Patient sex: F
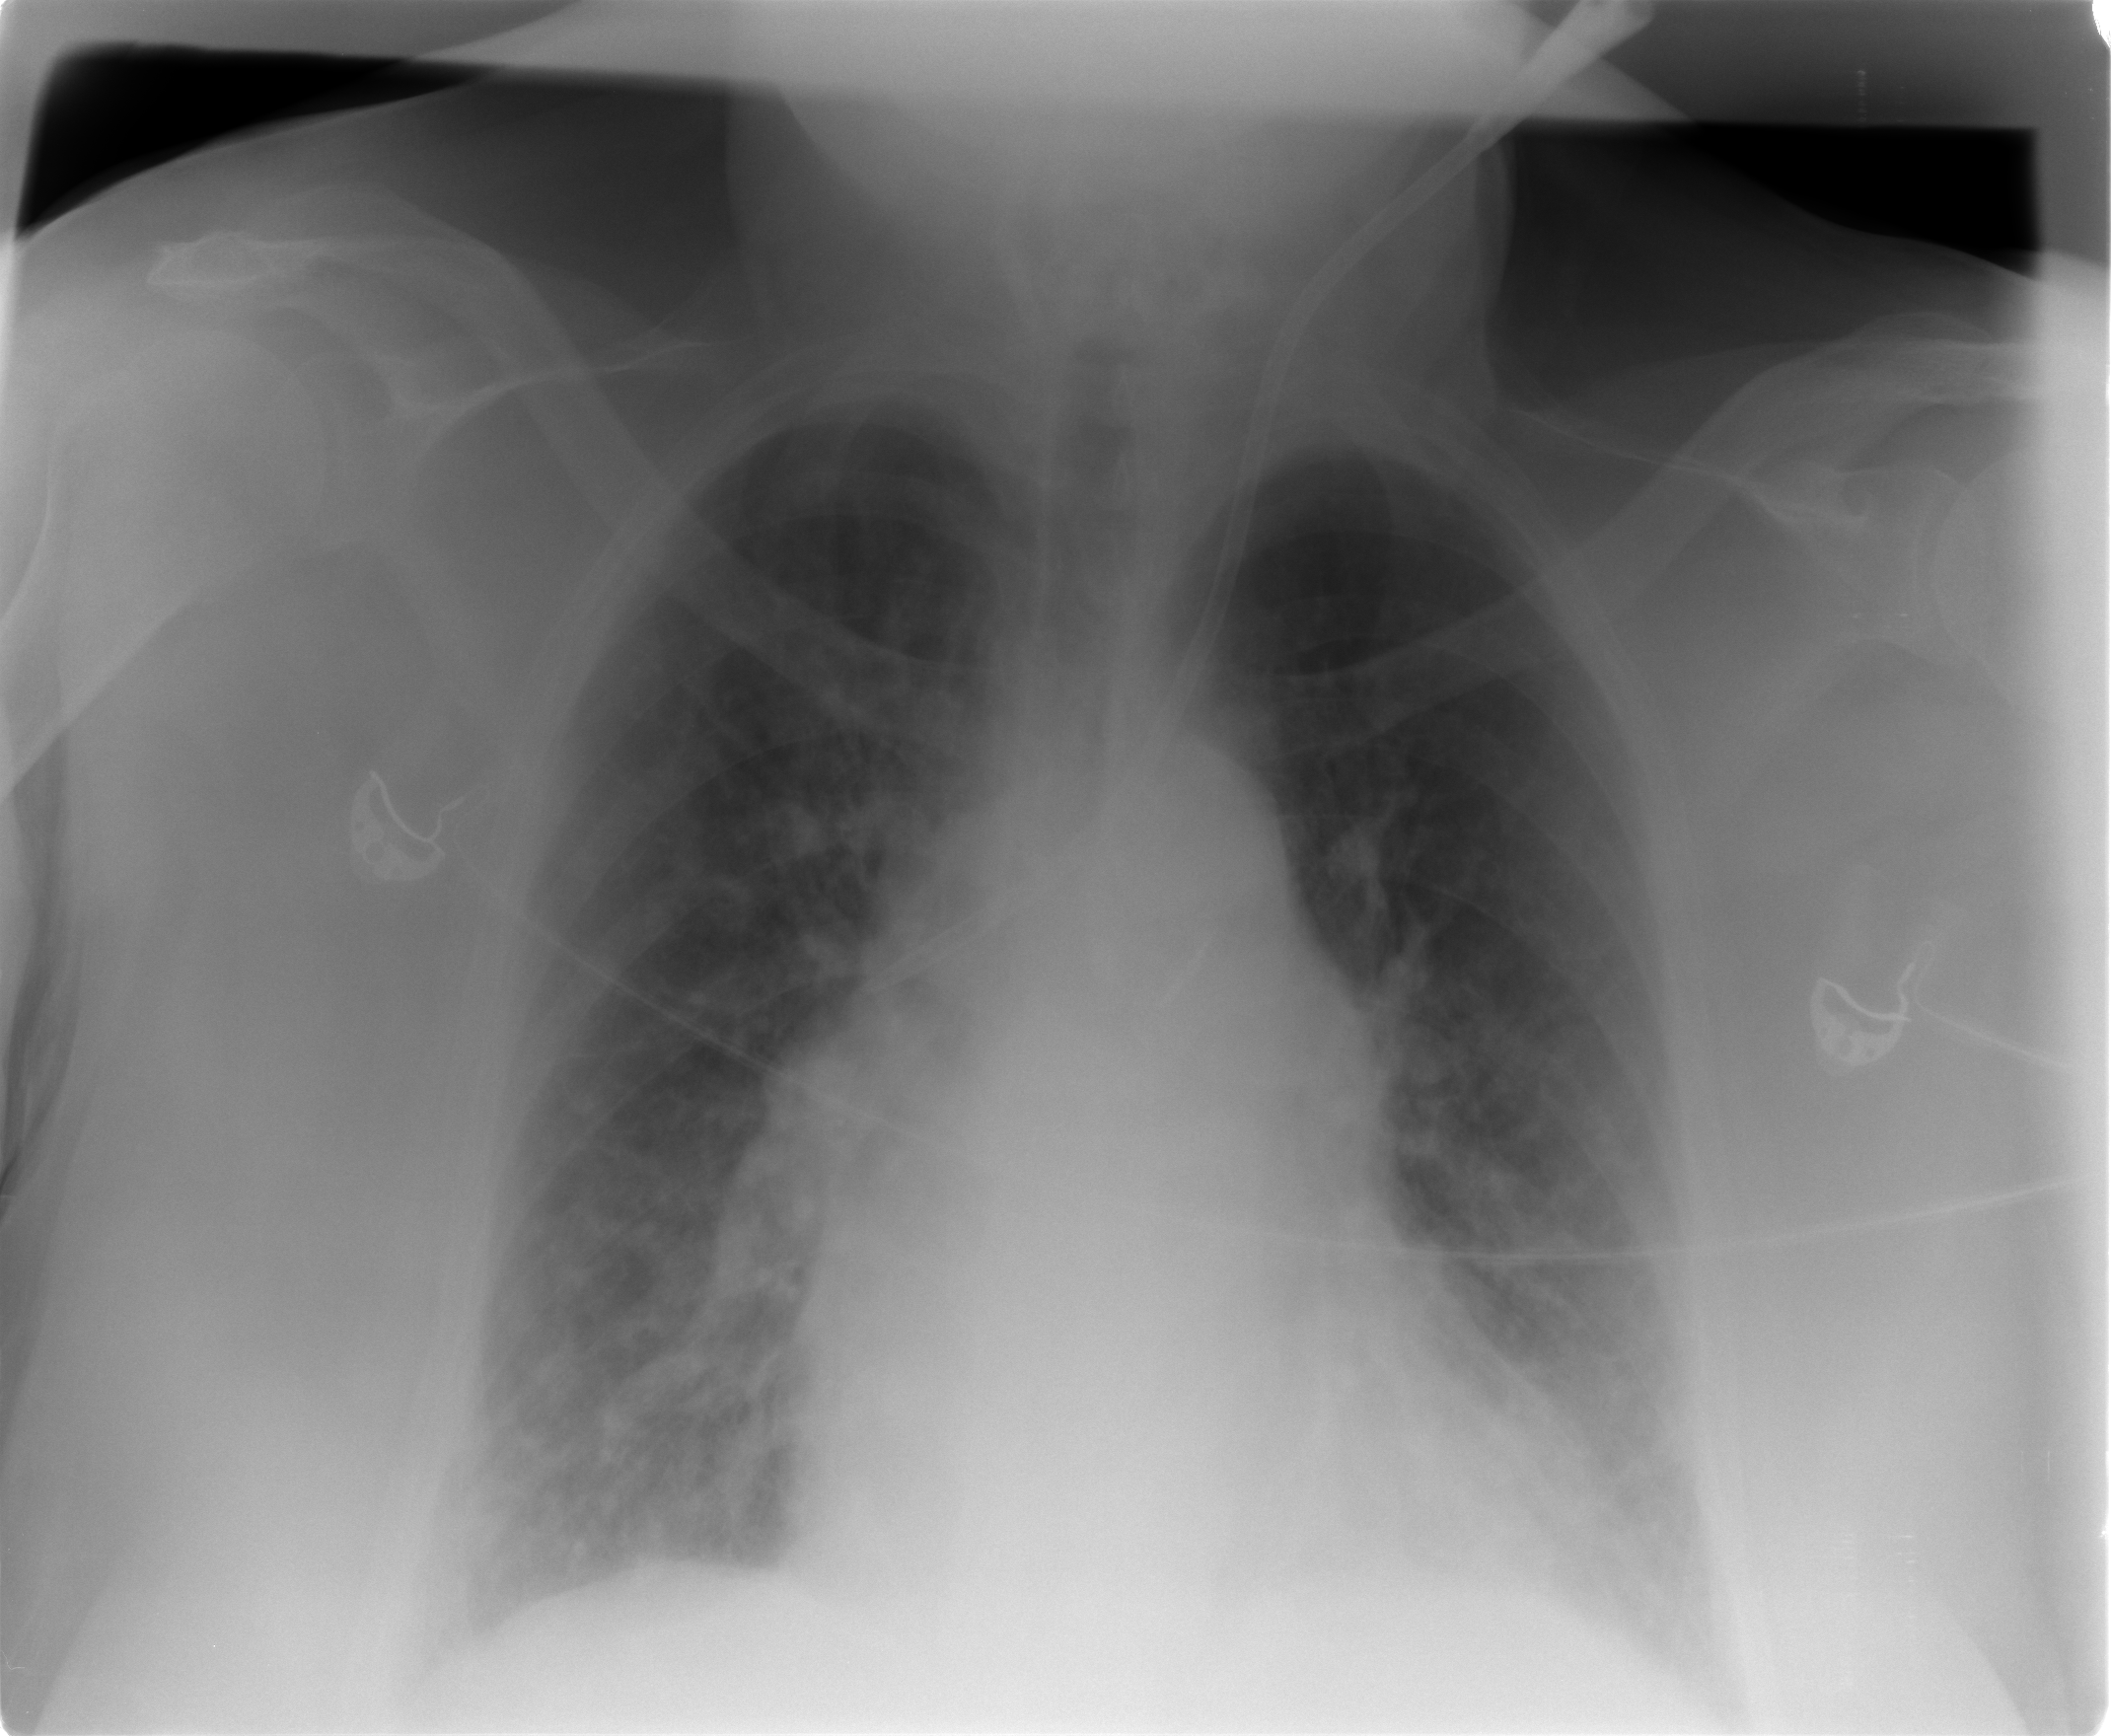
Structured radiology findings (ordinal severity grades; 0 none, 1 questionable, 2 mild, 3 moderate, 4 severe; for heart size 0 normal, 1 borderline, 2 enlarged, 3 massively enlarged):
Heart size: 1
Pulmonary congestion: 3
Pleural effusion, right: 1
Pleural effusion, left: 1
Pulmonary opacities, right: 2
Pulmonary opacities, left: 2
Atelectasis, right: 1
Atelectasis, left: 2